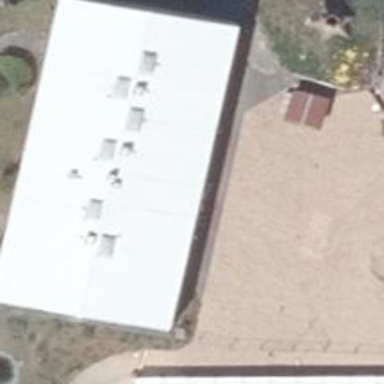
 functioning as cinema and amusement ride attraction."